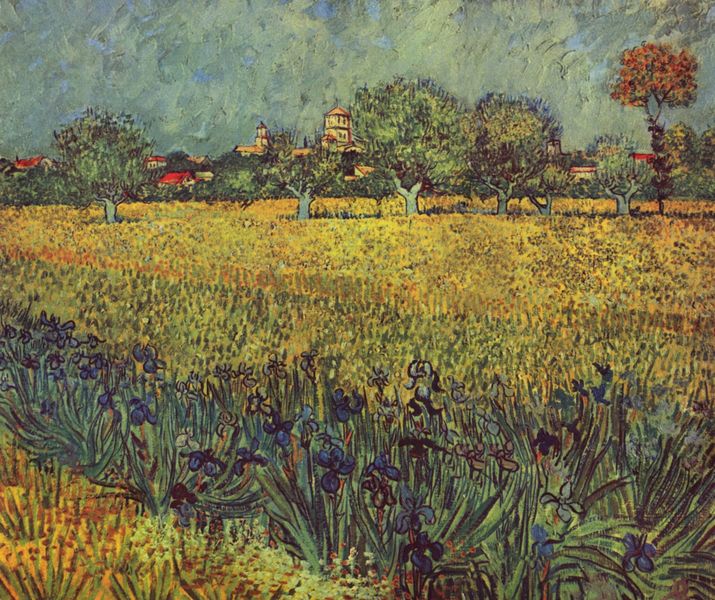
Titel: Blick auf Arles mit Schwertlilien
Künstler: Vincent van Gogh
Standort: Amsterdam
Institution: Van Gogh Museum
Schlagwörter: baum, blau, blätter, gemälde, himmel, laub, mann, wolken, baumstämme, bäume, gelb, grün, impressionismus, landschaft, menschen, ocker, stadt, ausschnitt, blume, blumen, braun, bunt, frankreich, grau, hell, hintergrund, licht, männer, schwarz, weiss, blüten, gebäude, haus, rot, weg, wiese, wolke, beige, expressionismus, malerei, öl, baumstamm, feld, felder, ferne, gräser, halme, horizont, häuser, natur, büsche, kirche, sonne, land, gold, pflanze, pflanzen, bauern, turm, apfel, sommer, fassade, ort, süden, moderne, acker, bäuerinnen, getreide, korn, weizen, dorf, dächer, farbe, lila, violett, silhouette, van gogh, stämme, duktus, detail, baumkronen, grass, striche, bauer, kornfeld, ortschaft, gogh, provence, türme, tupfen, kornblumen, lilie, vincent van gogh, rau, iris, schwertlilie, laubbäume, beet, blumenbeet, hochsommer, ähren, lilien, kornblume, vincent, gebäuden, oliven, dach rot, anstalt, schwertlilien, rbeit, van, olivenbäume, galb, arles, waagerechte, ald, stoppel, frauenf, wolkenw, biolett, aix, blumenfeld, durf, en provence, ghogh, gruppea, olivenhaim, wiesee, blau und gelb